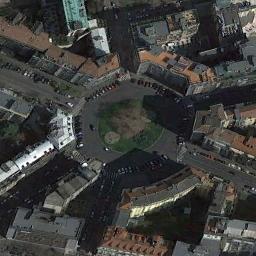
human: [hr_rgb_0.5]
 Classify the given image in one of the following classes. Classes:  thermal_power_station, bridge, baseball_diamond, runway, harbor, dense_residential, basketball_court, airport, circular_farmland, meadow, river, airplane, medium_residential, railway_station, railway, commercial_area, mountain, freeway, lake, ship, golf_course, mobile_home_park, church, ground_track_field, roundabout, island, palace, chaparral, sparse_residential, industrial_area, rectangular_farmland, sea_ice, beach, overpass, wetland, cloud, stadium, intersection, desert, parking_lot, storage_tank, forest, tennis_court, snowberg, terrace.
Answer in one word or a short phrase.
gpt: roundabout